Field crop: tomato
Growth stage: 2
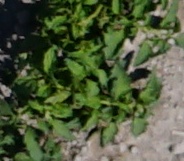
Species: tomato